Aerial crown-view tile of a tropical tree (Barro Colorado Island, Panama), acquired 20250317:
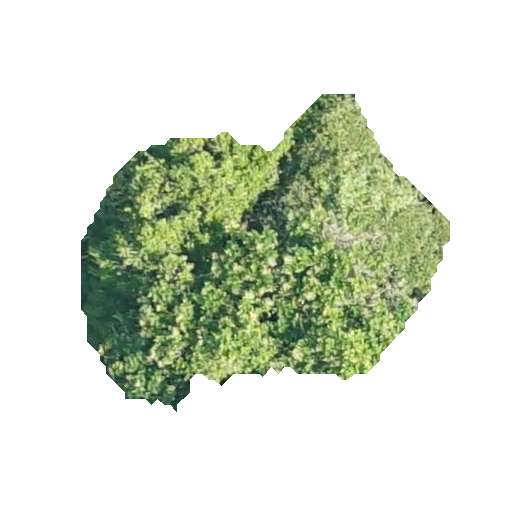
Species: Anacardium excelsum
GBIF accepted scientific name: Anacardium excelsum
Crown area: 115.761 m²